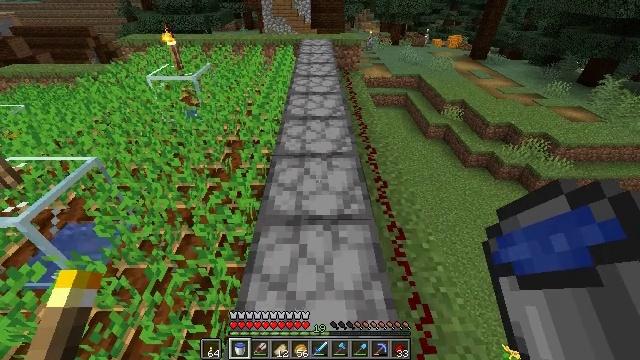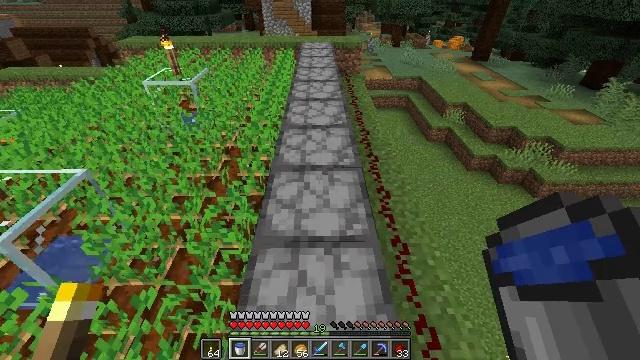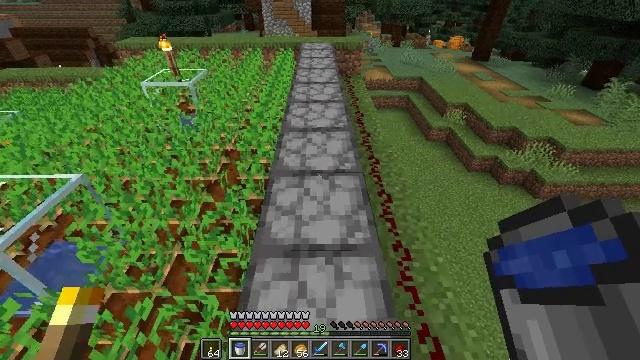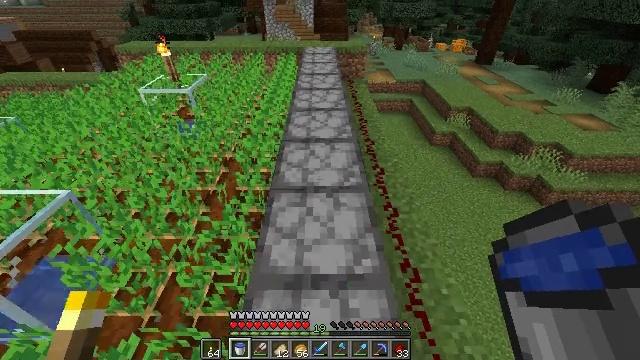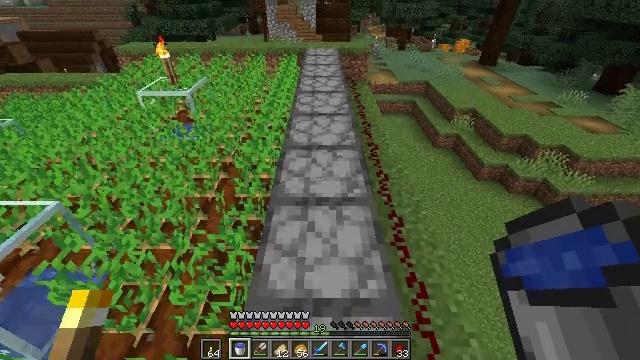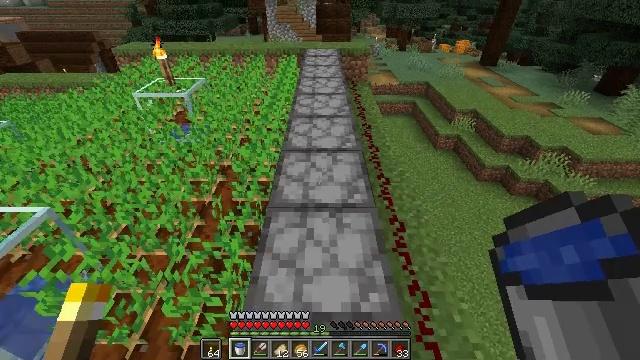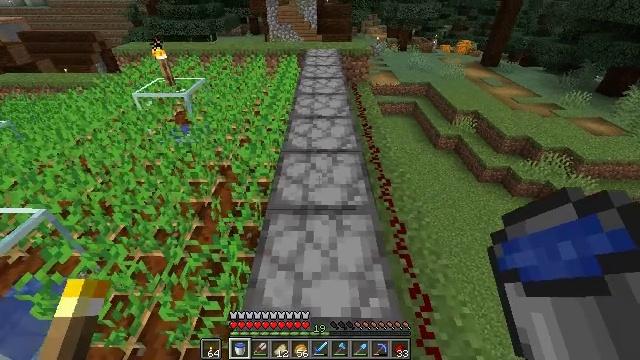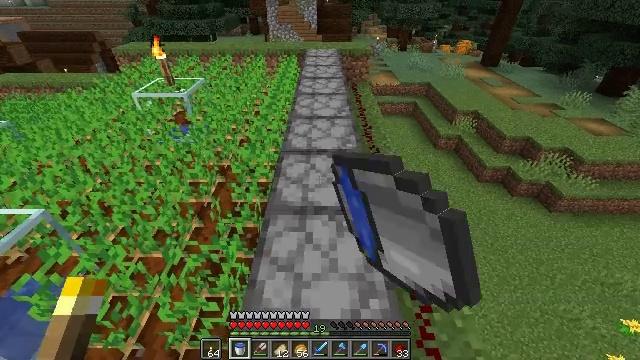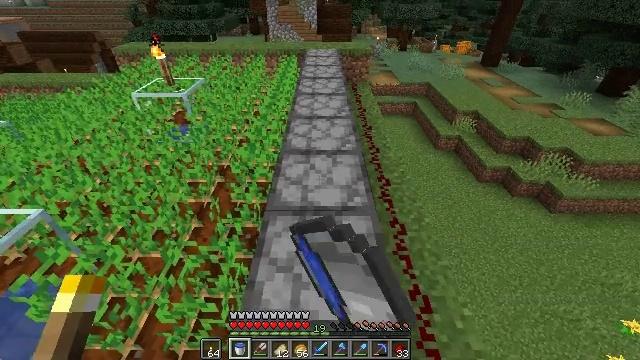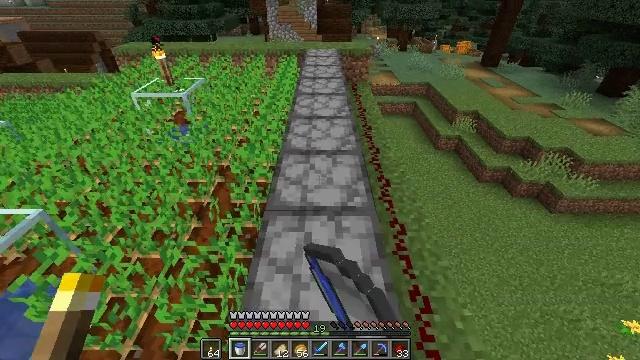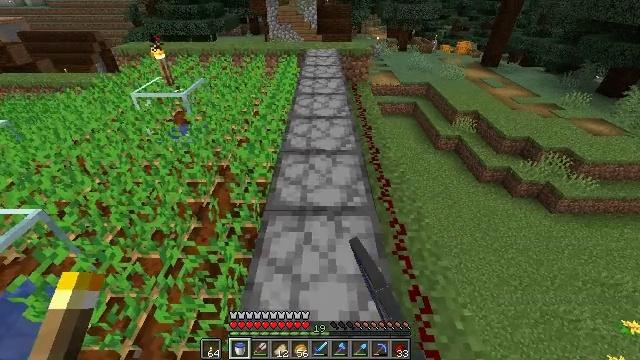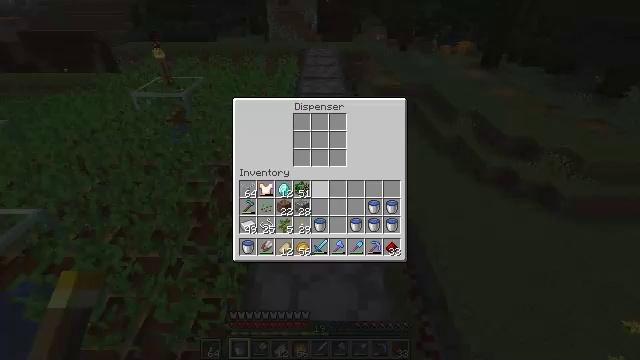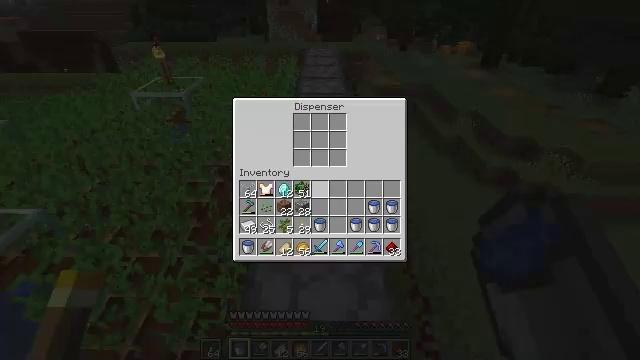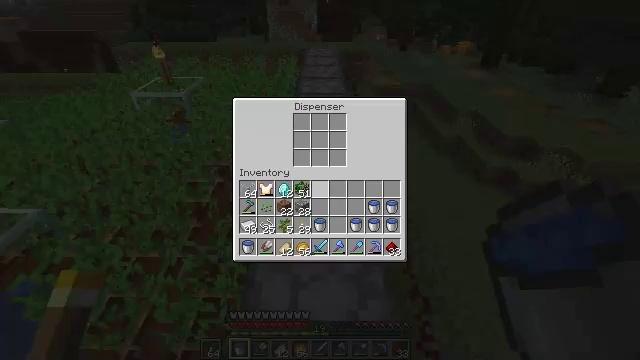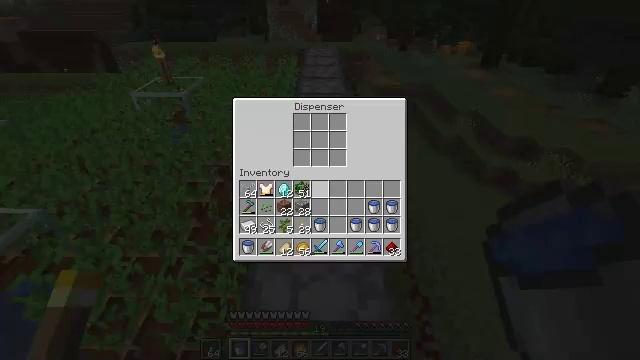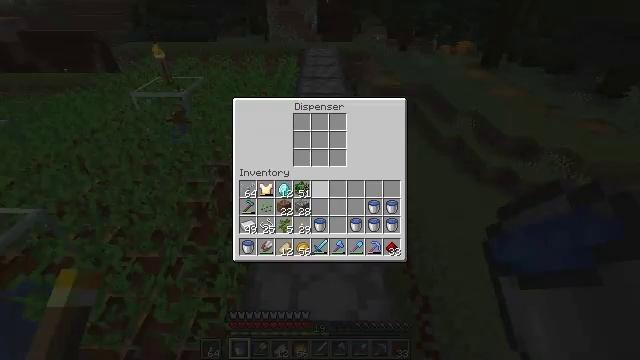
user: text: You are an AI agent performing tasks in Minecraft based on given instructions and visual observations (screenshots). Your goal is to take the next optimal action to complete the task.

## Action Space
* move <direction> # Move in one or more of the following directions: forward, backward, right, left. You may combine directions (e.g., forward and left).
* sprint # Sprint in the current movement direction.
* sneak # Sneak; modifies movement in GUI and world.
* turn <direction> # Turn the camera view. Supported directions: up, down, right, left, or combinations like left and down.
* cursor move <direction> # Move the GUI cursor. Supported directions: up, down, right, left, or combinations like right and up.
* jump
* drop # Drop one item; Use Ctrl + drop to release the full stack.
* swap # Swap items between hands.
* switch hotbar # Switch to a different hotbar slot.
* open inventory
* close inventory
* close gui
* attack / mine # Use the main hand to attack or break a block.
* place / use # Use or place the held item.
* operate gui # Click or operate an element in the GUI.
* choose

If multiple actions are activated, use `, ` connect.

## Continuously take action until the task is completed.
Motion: motion action
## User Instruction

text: Collect the repeater into your inventory.
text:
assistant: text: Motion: move forward
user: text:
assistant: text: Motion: move forward
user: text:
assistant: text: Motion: move forward
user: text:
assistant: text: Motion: no_op
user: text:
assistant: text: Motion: no_op
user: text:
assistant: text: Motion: use / place
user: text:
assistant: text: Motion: use / place
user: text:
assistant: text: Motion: use / place
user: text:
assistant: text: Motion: use / place
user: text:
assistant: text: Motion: no_op
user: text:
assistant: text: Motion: no_op
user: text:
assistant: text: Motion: no_op
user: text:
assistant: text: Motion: no_op
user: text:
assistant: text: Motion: no_op
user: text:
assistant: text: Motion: no_op
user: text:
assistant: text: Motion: no_op
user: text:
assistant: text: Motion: cursor move right
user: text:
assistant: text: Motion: no_op
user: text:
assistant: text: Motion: no_op
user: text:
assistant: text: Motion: no_op
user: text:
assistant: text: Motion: sneak, cursor move right and down
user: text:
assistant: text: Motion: sneak
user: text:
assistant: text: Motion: sneak
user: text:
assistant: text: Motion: sneak
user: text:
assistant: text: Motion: sneak
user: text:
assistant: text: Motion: sneak
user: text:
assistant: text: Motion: sneak, operate gui
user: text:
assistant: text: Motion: sneak, operate gui
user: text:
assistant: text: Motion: sneak, operate gui
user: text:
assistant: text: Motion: sneak